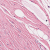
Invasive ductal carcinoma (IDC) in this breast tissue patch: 0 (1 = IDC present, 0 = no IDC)